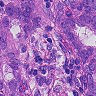
Metastatic tissue present: yes